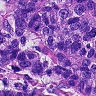
Metastatic tissue present: yes